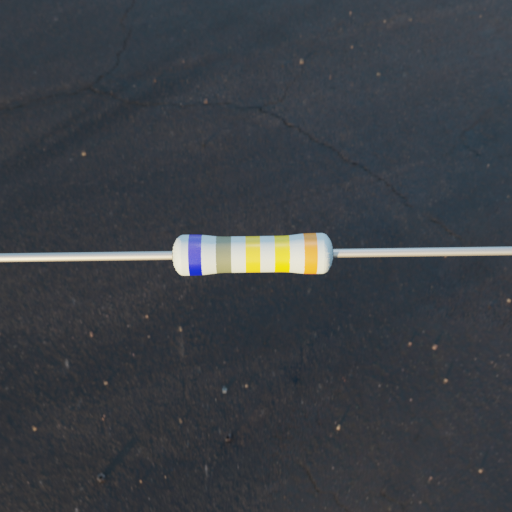
Resistor colour bands (in order): blue, gray, yellow, yellow, orange